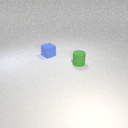
small green rubber cylinder in front of small blue rubber cube